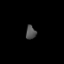
Tissue: lung
Cell type: Endothelial cells
Senescence score: 0.7173
Nuclear area (px): 136
Mean DAPI intensity: 81.382